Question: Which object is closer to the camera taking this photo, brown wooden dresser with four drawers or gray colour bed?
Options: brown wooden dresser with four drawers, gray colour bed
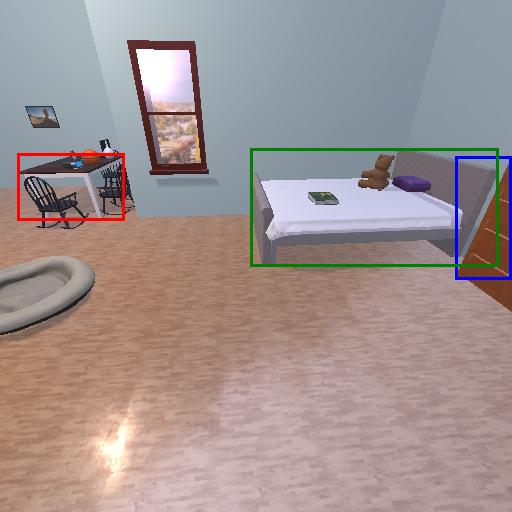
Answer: brown wooden dresser with four drawers